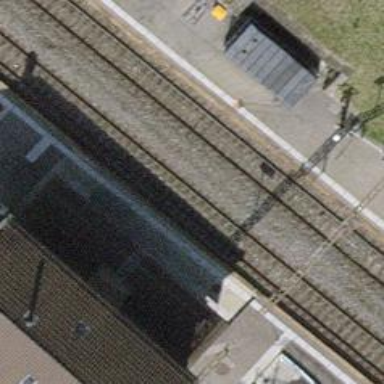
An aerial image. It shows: Public transport stop position along the railway.